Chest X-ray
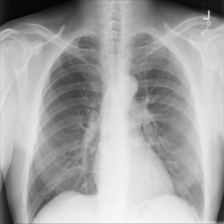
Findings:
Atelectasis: negative
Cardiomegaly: negative
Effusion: negative
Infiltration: negative
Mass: negative
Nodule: positive
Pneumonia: negative
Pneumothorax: negative
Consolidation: negative
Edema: negative
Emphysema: negative
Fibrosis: negative
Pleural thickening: negative
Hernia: negative